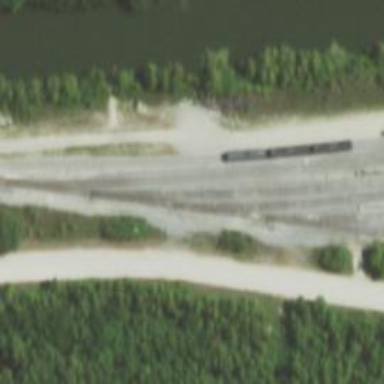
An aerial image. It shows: Railway track.